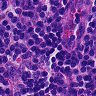
Metastatic tissue present: no